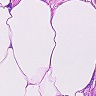
Metastatic tissue present: no